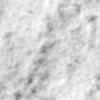
Label: no_change